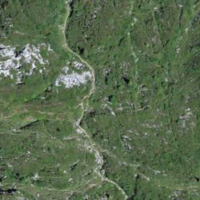
EUNIS habitat code: 48
Species observed at this site:
Rubus saxatilis